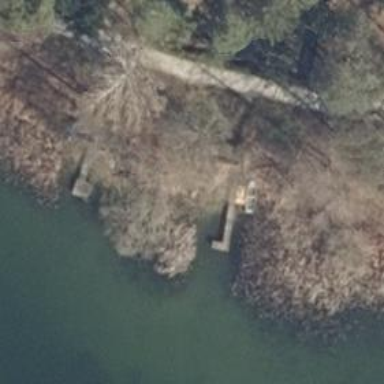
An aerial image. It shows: Pier located along footway.